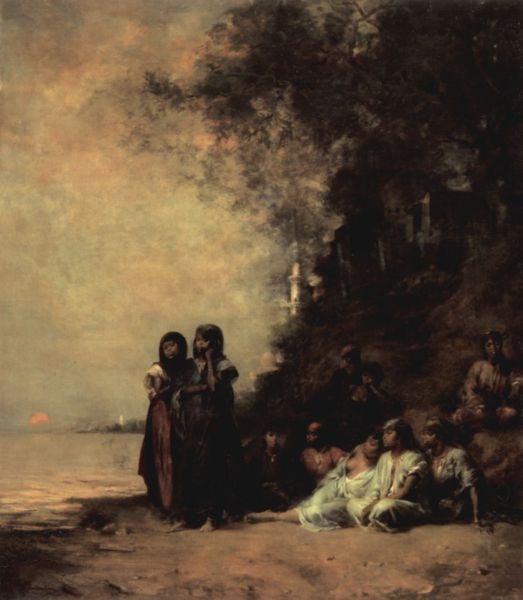
Titel: Souvenir d'Esneh
Künstler: Eugène Fromentin
Standort: Paris
Institution: Musée d'Orsay
Schlagwörter: baum, berg, blau, blätter, dunkel, gemälde, himmel, laub, mann, meer, schatten, umhang, wasser, weiß, wolken, baumstämme, bäume, fluss, frauen, gelb, grün, impressionismus, landschaft, menschen, mädchen, ocker, sand, see, sitzen, stadt, ufer, abend, braun, busen, frau, grau, hell, kleid, kleider, licht, männer, nacht, orange, schwarz, ölbild, park, rot, schleier, beige, malerei, hemd, arme, falten, mensch, stehen, steine, baumstamm, birken, dämmerung, horizont, hügel, sonnenaufgang, spiegelung, büsche, einsam, sonne, land, gewand, sitzend, stehend, tücher, gewänder, kind, paar, renaissance, rosa, traurig, wald, kinder, turm, garten, küste, schiff, segel, segelboot, strand, wellen, liegen, haltung, jungen, hang, verlassen, lila, sonnenuntergang, pause, rast, böschung, romantik, schiffbruch, untergang, wetter, widerschein, warten, liegend, naht, abendrot, waldrand, mond, offen, zigeuner, burg, erdfarben, wälder, hocken, wartend, landzunge, verzweiflung, blaugrau, schwarzer, malerisch, hilfe, kopftücher, tonig, schwart, steigung, rötlich, umhänge, versteck, kutten, erschöpft, leigen, verloren, ausruhen, sklaven, gestrandet, minarett, trist, tiepolo, flüchtlinge, gestrandete, betrübt, nächtlich, kkinder, kindder, romantismus, lieged, surinam